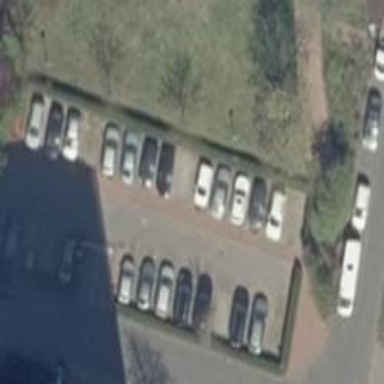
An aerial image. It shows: Street side parking area.